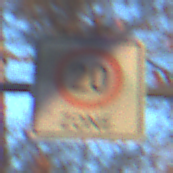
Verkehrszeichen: BeginnZone20
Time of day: SunriseSunset
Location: Outdoor (Nature)
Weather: Clear
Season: Autumn
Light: Natural